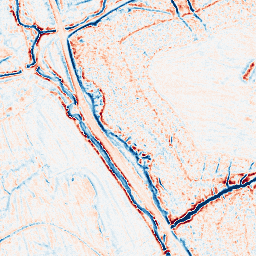
Category: edge_preserving
Decomposition family: bilateral
Decomposition parameters: d: 9
sigma_color: 100
sigma_space: 150
Upsampling method: lanczos
Upsampling parameters: scale: 8
Upsampling scale: 8